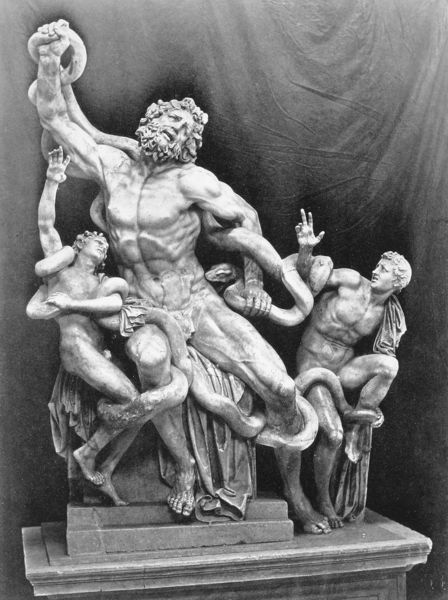
Titel: Laokoon-Gruppe
Künstler: James Anderson
Institution: München, Sammlung Dietmar Siegert
Schlagwörter: hand, kampf, lendenschurz, mann, finger, marmor, männer, blick, alt, bart, jung, barock, sockel, tücher, drei, locken, kinder, skulptur, statue, plastik, plinthe, dynamik, schlange, rom, muskel, qual, griechisch, mythos, schlangen, athlet, söhne, standbild, michelangelo, feigenblatt, troja, jünglinge, mythologie, figurengruppe, bernini, beißen, grec, dieu, laokoon, satue, dieux, umschlingen, serpent, zeus, beien, lutte, 3, désespoir, laakoon